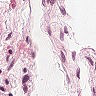
Metastatic tissue present: no